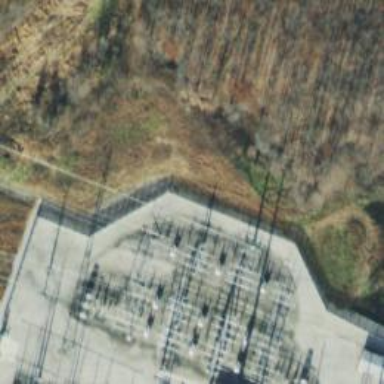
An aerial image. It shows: Towering power structure.